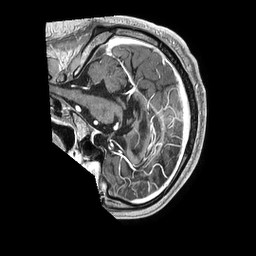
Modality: T1w
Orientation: sagittal
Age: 55
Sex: male
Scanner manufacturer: philips
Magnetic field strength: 1.5 T
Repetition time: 0.007897 s
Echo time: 0.003627 s